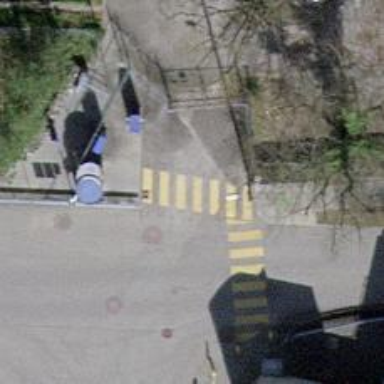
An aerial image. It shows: Uncontrolled zebra crossing.